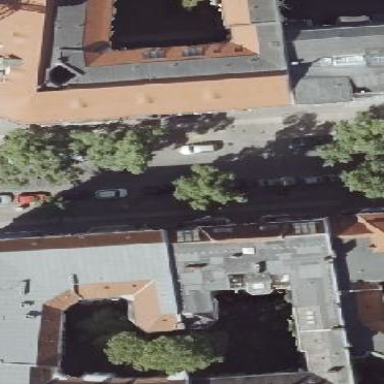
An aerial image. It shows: Building with apartments featuring unique double saltbox roof shape.